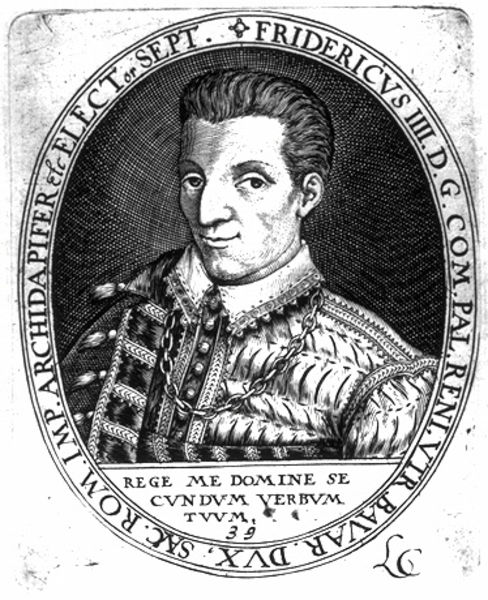
Titel: Bildnis des Kurfürsten Friedrich IV von der Pfalz
Künstler: Lambert Cornelisz
Institution: (Seriendruck)
Schlagwörter: gott, mann, umhang, weiß, brust, frisur, grau, haar, mund, nase, ohr, schwarz, stirn, zeichnung, blick, alt, anzug, hemd, jacke, jung, augen, gesicht, kragen, pelz, rahmen, spitze, bildnis, hals, portrait, porträt, signatur, kirche, auge, gewand, haare, mantel, reich, stickerei, adel, saum, brustbild, kinn, kreis, oval, rund, lächeln, schrift, kette, grafik, graphik, frederic, rand, friedrich, kaiser, könig, inschrift, quaste, knöpfe, halskette, medaillon, bayern, druck, druckgrafik, schraffuren, stich, text, uniform, beschriftung, herrscher, kerl, rom, tracht, medallion, wams, herzog, prinz, adliger, kupferstich, bildunterschrift, münze, latein, amtskette, fragen, geschlitzt, zobel, führer, lächel, spitznase, weuiß, domine, dux, rege, fridericus, friedrich iii., me, se, ärmelpuff, 39, frederik, fredericus, dvx, lg, rege me domine se